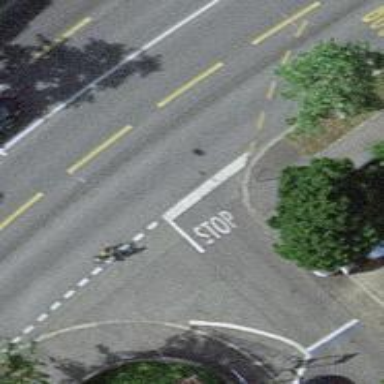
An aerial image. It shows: Asphalt road in living street.